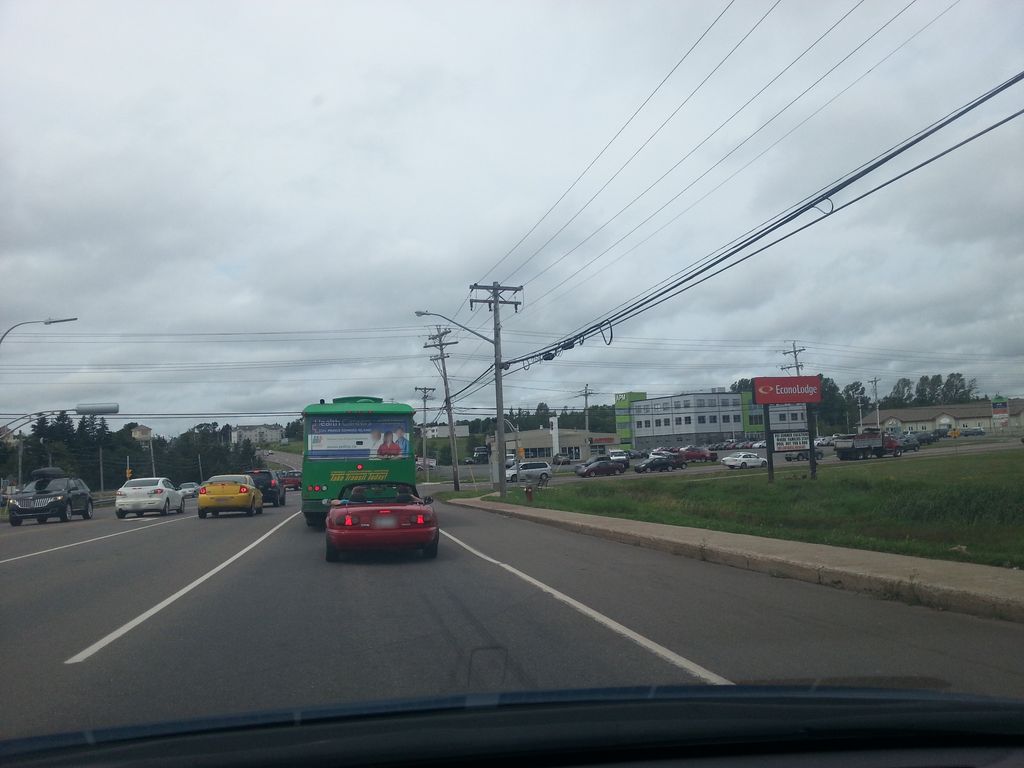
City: charlottetown